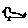
Label: bird